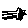
Label: bird